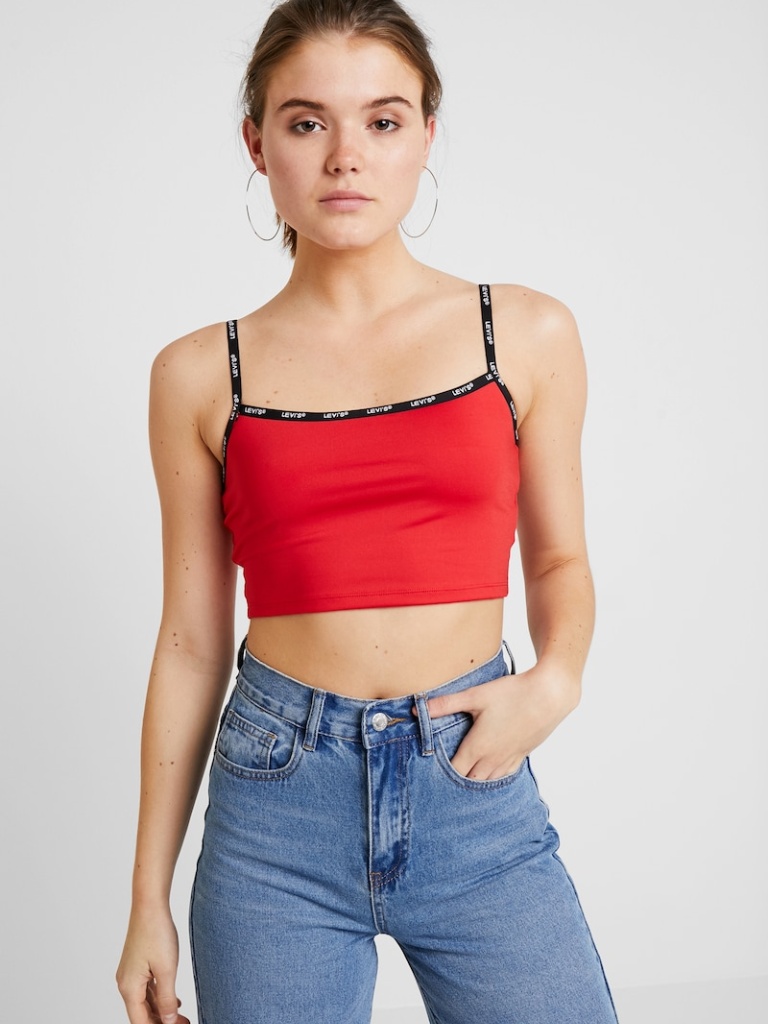
cotton tight sleeveless cropped length Untucked square tank